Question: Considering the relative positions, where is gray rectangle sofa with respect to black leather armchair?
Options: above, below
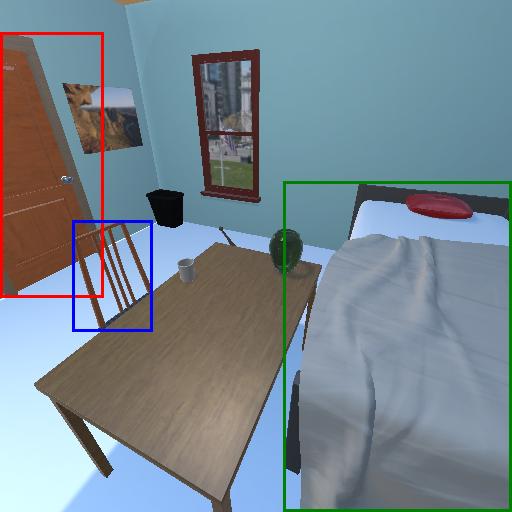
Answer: above